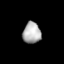
Tissue: skin
Cell type: Endothelial cells
Senescence score: 0.2507
Nuclear area (px): 371
Mean DAPI intensity: 177.41